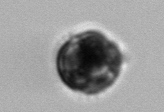
Label: Proterythropsis